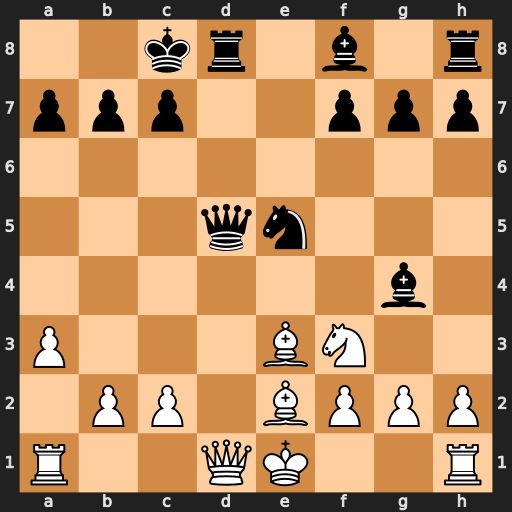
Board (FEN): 2kr1b1r/ppp2ppp/8/3qn3/6b1/P3BN2/1PP1BPPP/R2QK2R
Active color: w
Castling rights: KQ
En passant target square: -
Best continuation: Qxd5 Rxd5 Nxe5 Bxe2 Nxf7